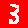
Digit: 3